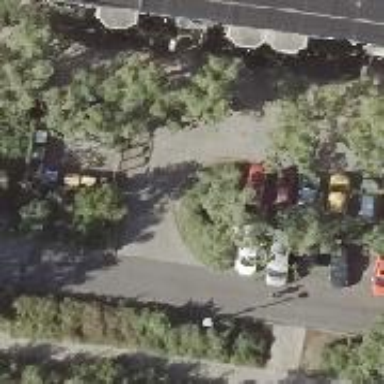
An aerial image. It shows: Parking aisle with concrete plate surface.